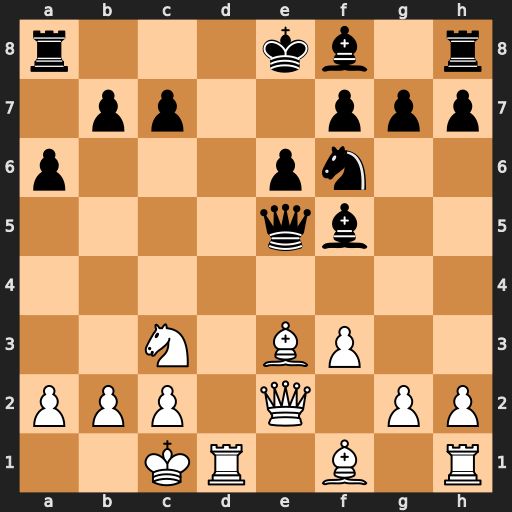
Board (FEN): r3kb1r/1pp2ppp/p3pn2/4qb2/8/2N1BP2/PPP1Q1PP/2KR1B1R
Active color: w
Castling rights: kq
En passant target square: -
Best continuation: g4 Nxg4 fxg4 Bxg4 Qxg4 Qxe3+ Kb1